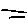
Label: line